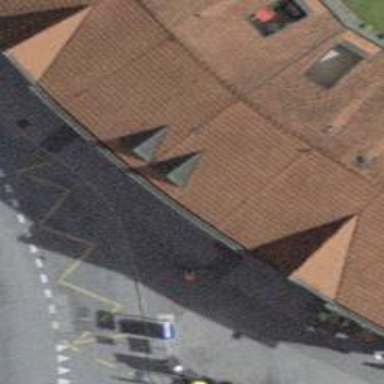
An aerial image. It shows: Cafe.